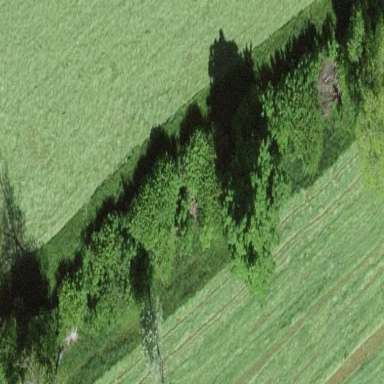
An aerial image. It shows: Patch of scrub vegetation.